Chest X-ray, PA view. Patient: 62 years old, sex F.
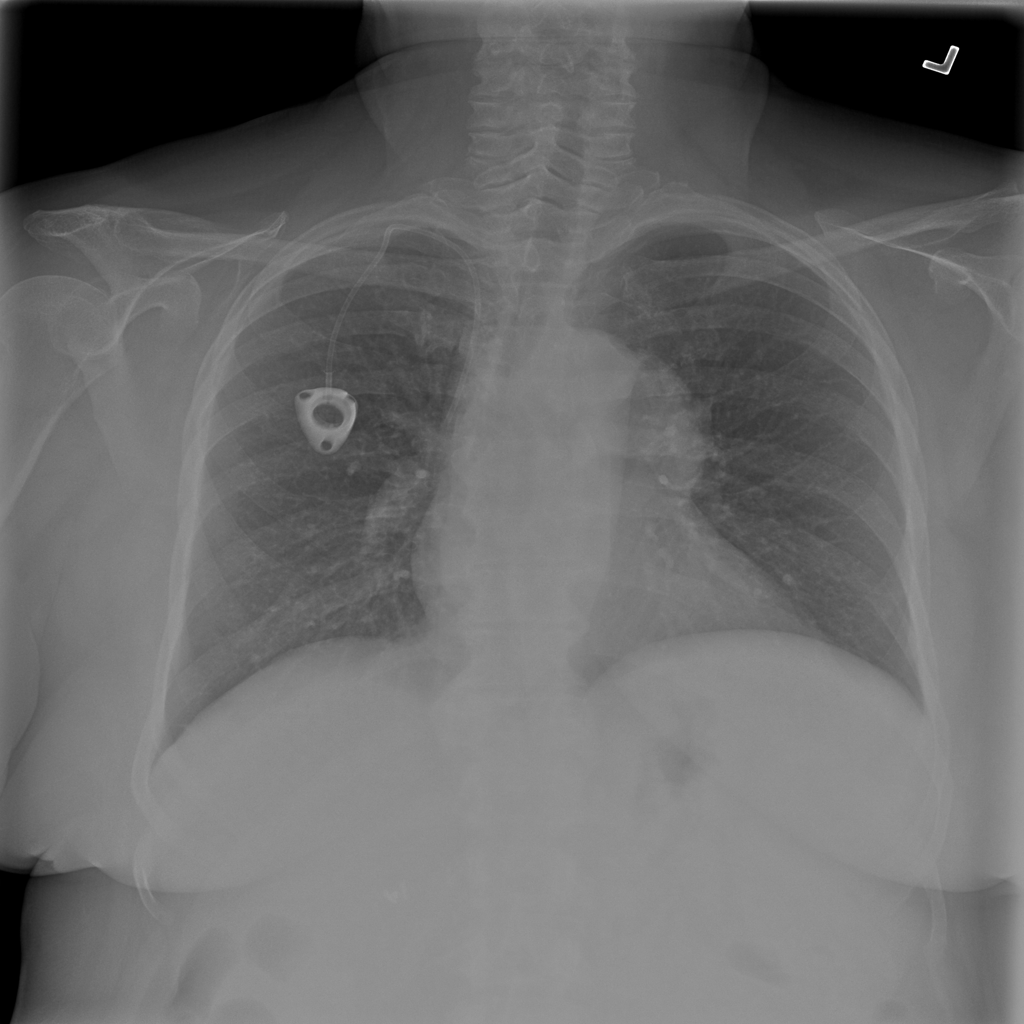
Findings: No Finding